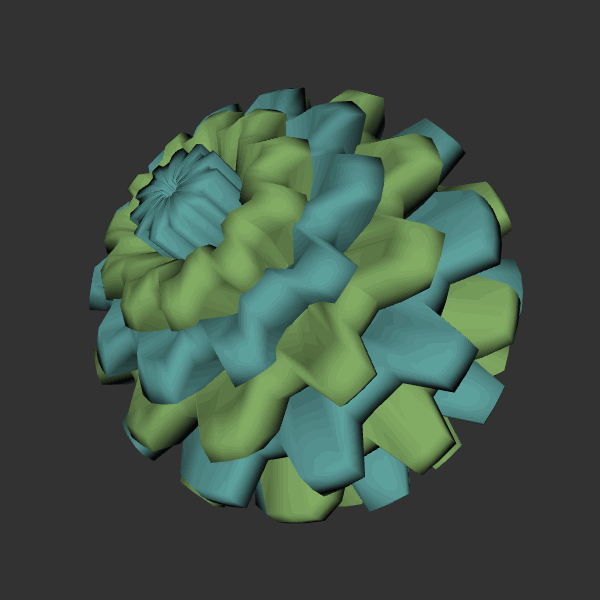
Background: dark